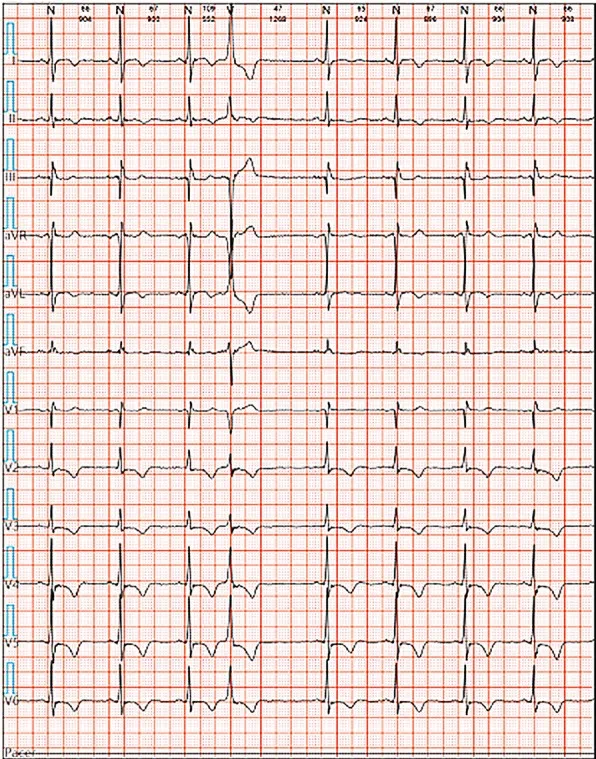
Ambulatory ECG before liraglutide injection on Feb 09.
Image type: electrography (ekg)